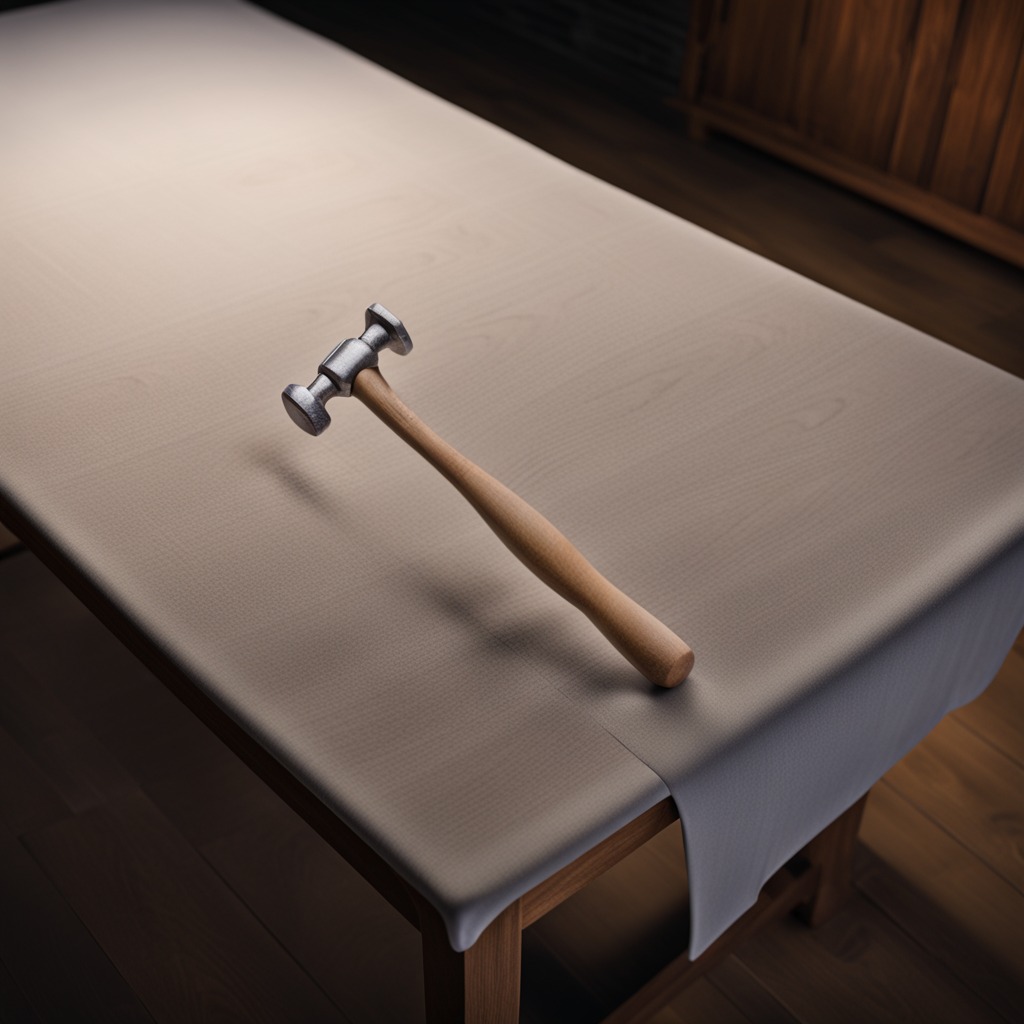
A hammer is lying on the wooden table.